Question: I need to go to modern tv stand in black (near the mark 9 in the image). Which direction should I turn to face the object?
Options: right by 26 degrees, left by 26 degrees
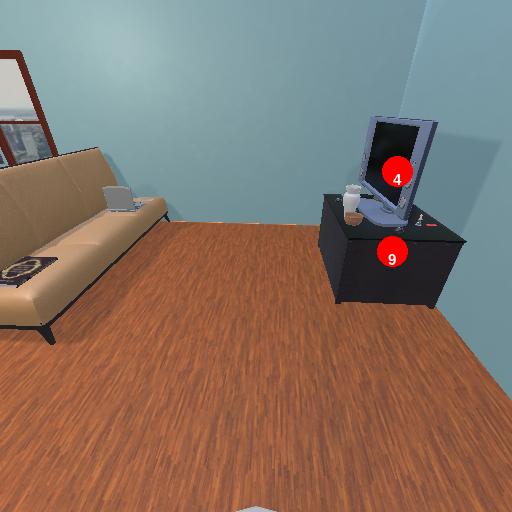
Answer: right by 26 degrees